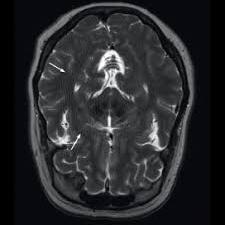
Label: notumor